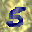
Label: 5